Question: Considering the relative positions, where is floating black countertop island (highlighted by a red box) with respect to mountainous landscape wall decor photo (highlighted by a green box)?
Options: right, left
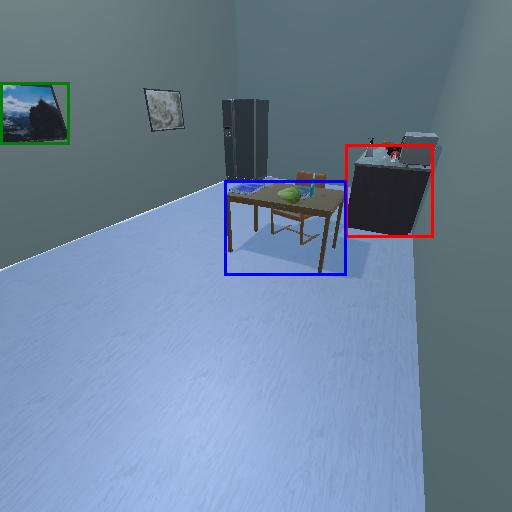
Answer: right